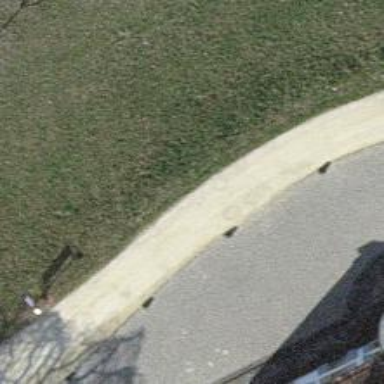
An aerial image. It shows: Bollard.